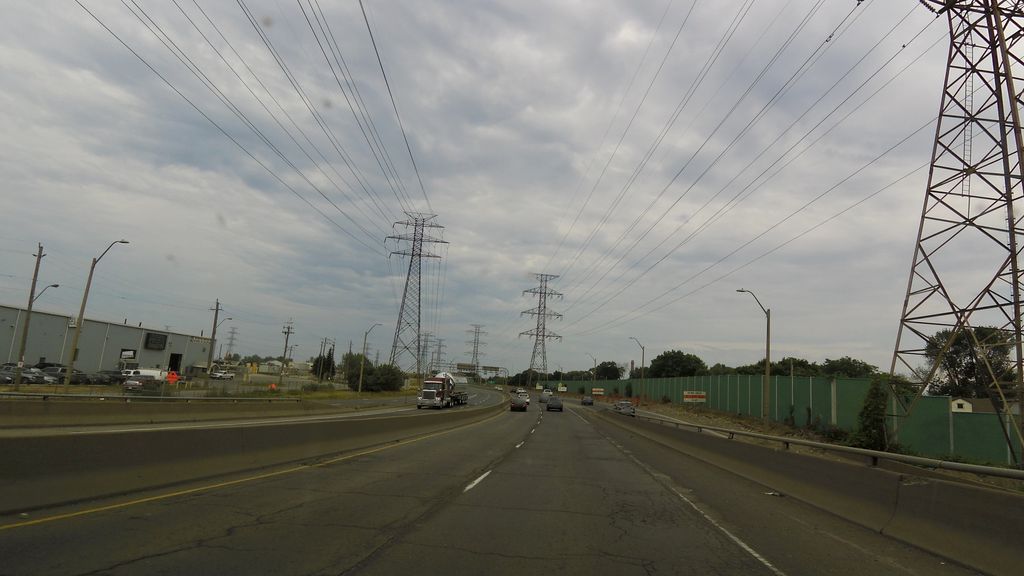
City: hamilton